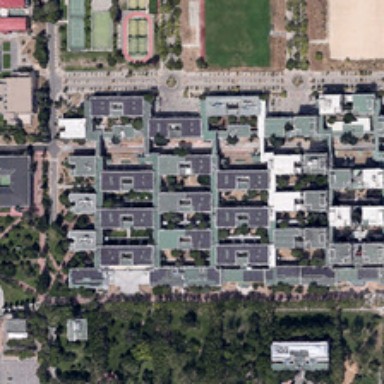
Some green trees and many buildings are in a school .